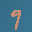
Label: 9